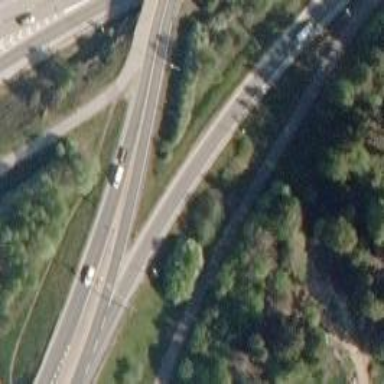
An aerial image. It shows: Trunk link road with asphalt surface.